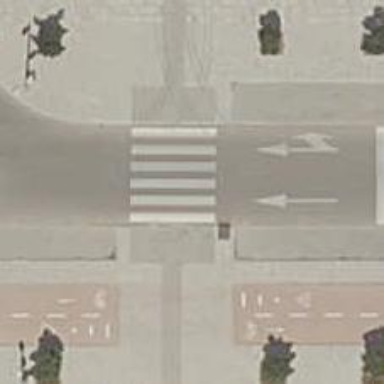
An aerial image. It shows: Uncontrolled road crossing.